Question: i want to know how open QuickContact by "contactID" OR "PhoneNumber" then start the activity
> looks something like this

this tutorial seems good : <URL>
> For example :
i have function to open contact by ID, i want way similar to this
function but for QuickContactBadge
'''
Intent intent = new Intent(Intent.ACTION_VIEW);
Uri uri = Uri.withAppendedPath(ContactsContract.Contacts.CONTENT_URI, String.valueOf(mPerson.getContactID()));
intent.setData(uri);
context.startActivity(intent);
'''
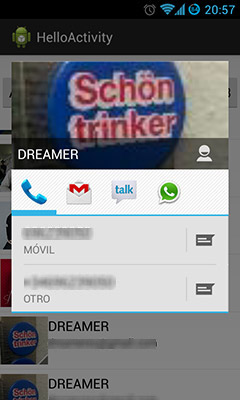
Answer: this code example extracted from Android 4.4.4
'''
final Cursor cursor = mContext.getContentResolver().query(
Profile.CONTENT_URI, null, null, null, null);
if (cursor.moveToNext() && !cursor.isNull(0)) {
Intent intent = ContactsContract.QuickContact.composeQuickContactsIntent(
mContext, v, ContactsContract.Profile.CONTENT_URI,
ContactsContract.QuickContact.MODE_LARGE, null);
mContext.startActivityAsUser(intent, new UserHandle(UserHandle.USER_CURRENT));
'''
open quick contact by contact ID
'''
Uri uri = Uri.withAppendedPath(ContactsContract.Contacts.CONTENT_URI, String.valueOf(contact_id));
Intent intent = ContactsContract.QuickContact.composeQuickContactsIntent(
mContext, v, uri,
ContactsContract.QuickContact.MODE_LARGE, null);
mContext.startActivity(intent);
'''